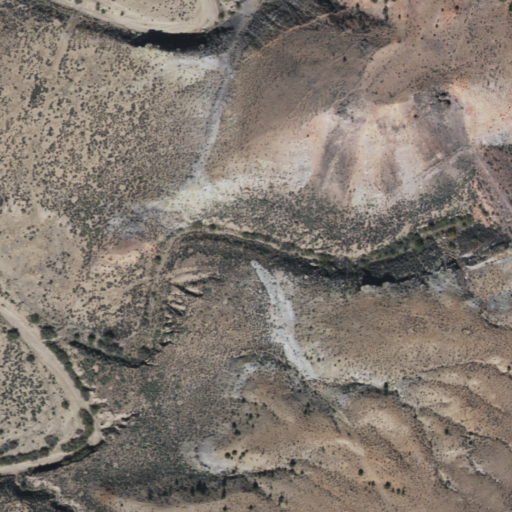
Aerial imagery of valley in Arizona named Wild Ram Valley containing shrub and evergreen forest